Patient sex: F
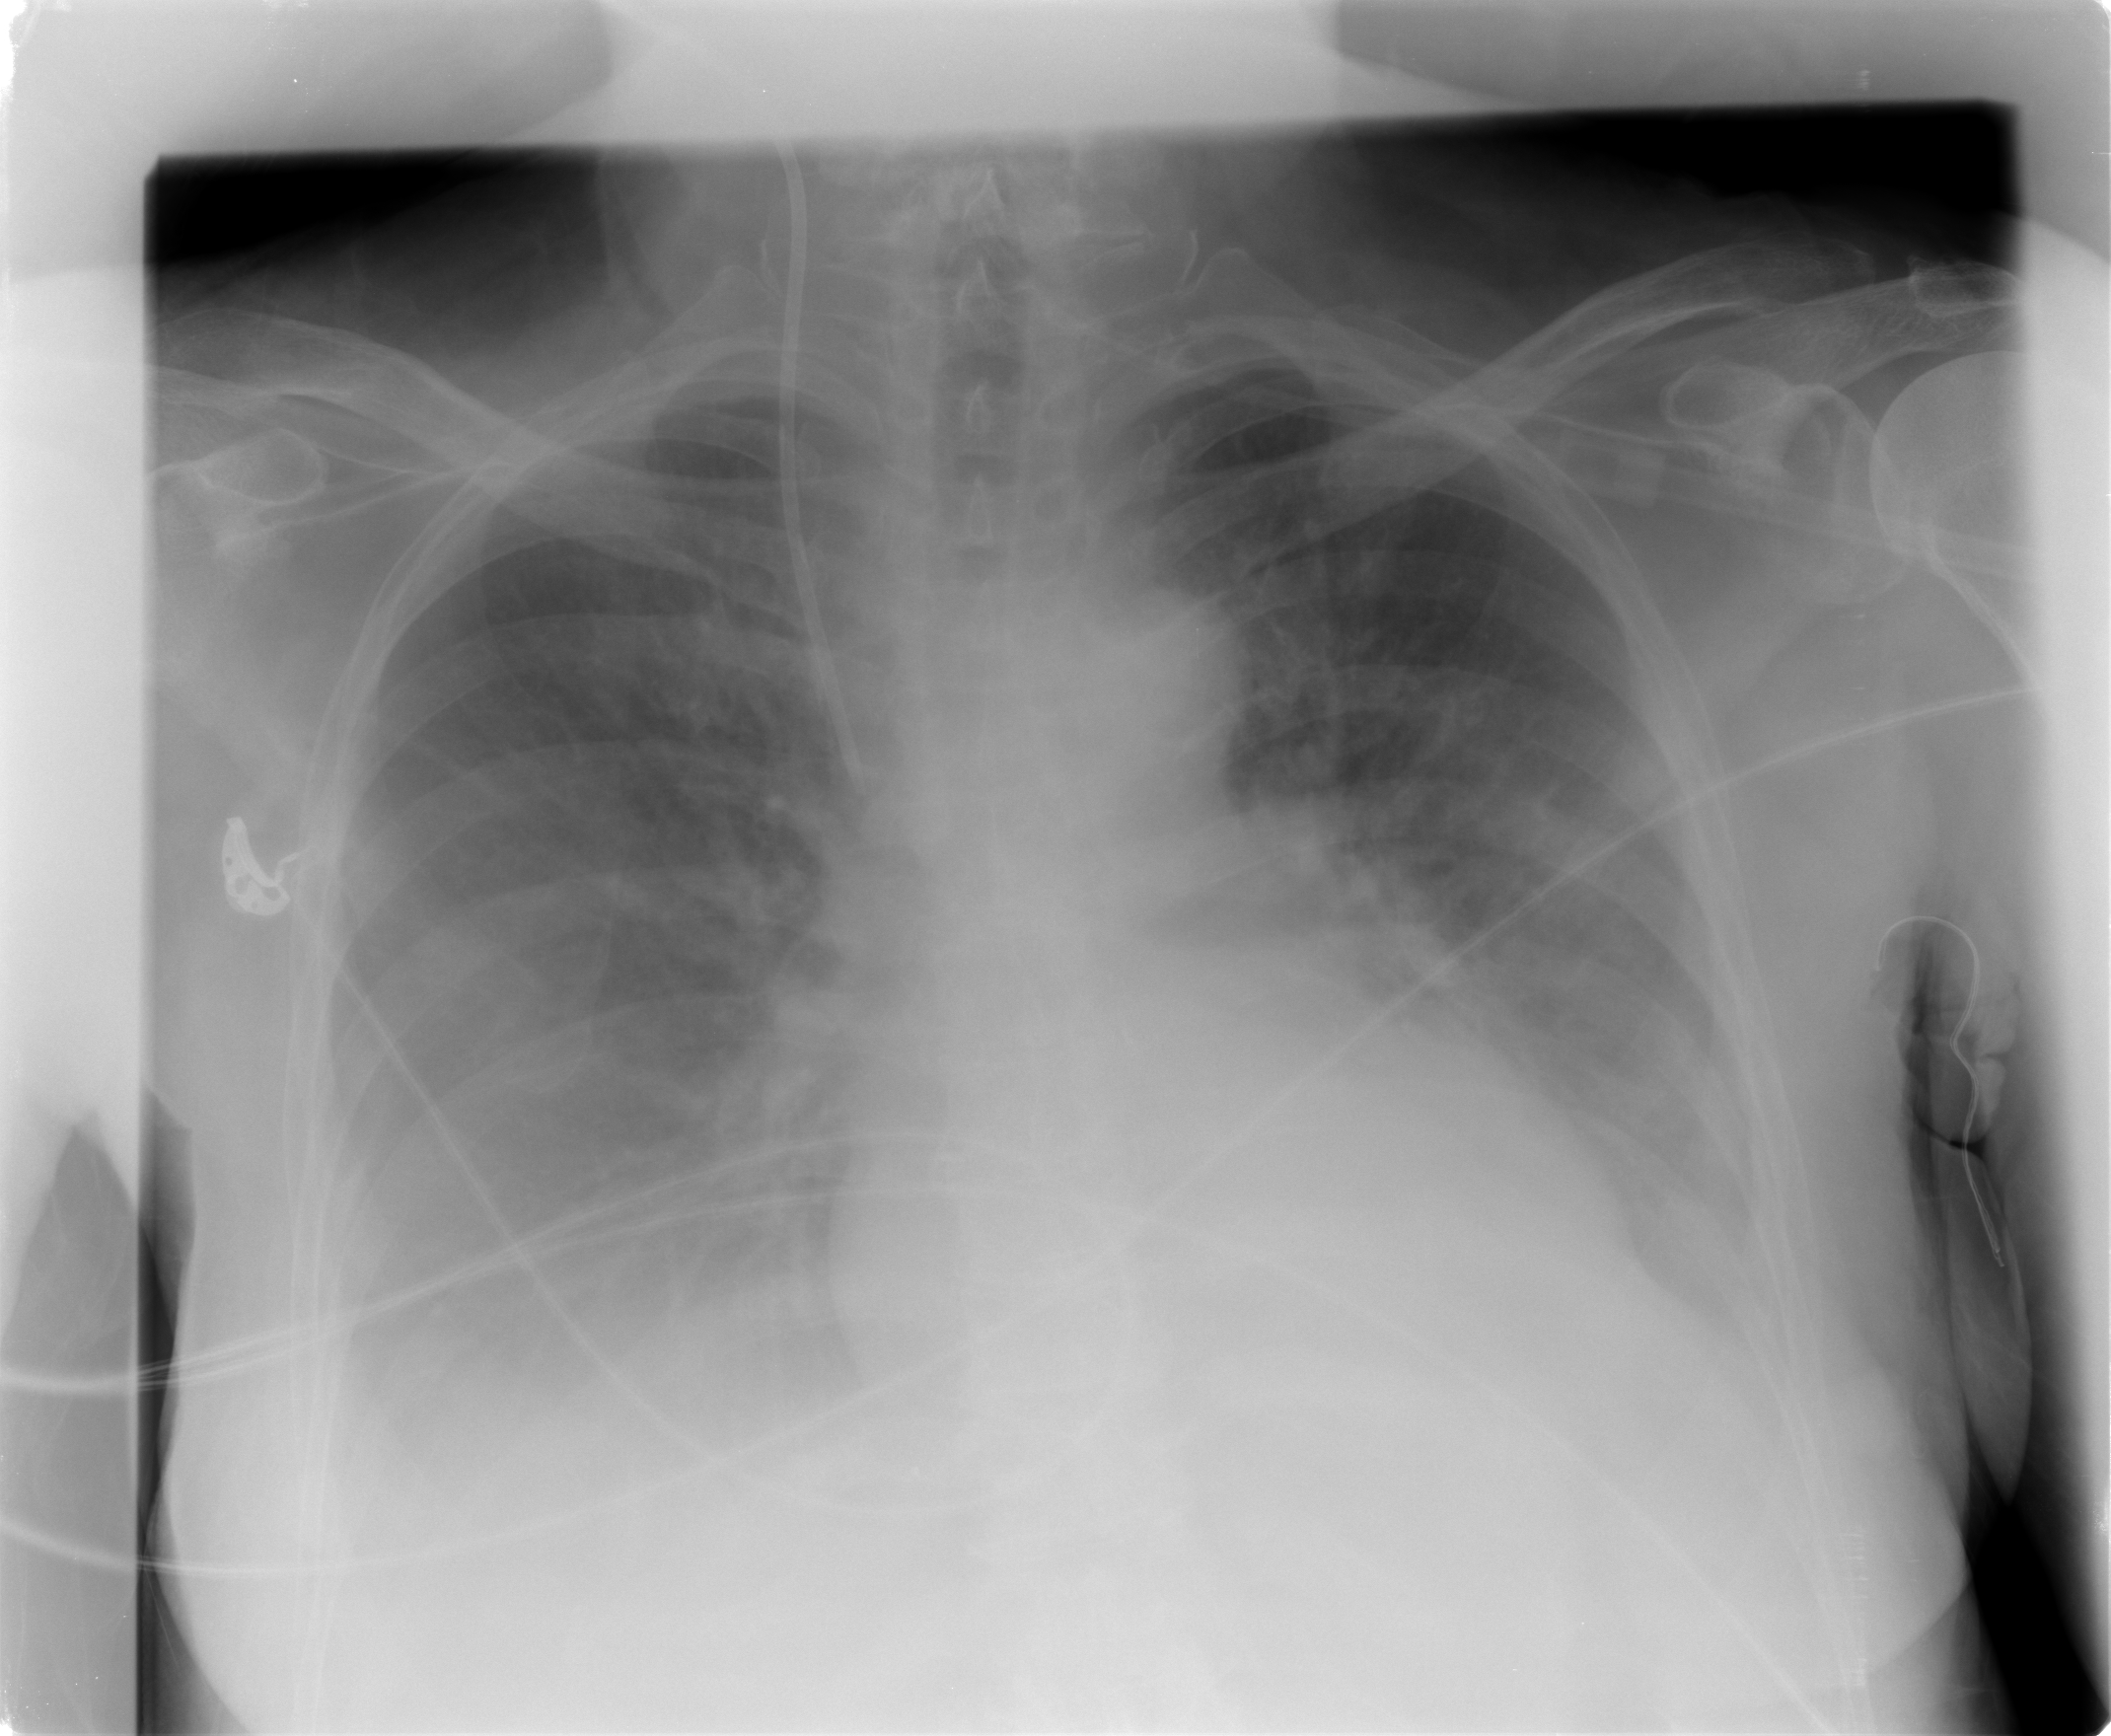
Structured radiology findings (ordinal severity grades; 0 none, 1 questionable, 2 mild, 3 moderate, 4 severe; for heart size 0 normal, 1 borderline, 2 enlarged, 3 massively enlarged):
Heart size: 0
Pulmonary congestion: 2
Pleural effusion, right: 2
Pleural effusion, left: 2
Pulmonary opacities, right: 0
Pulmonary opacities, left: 0
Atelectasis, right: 2
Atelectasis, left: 2